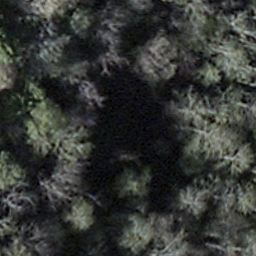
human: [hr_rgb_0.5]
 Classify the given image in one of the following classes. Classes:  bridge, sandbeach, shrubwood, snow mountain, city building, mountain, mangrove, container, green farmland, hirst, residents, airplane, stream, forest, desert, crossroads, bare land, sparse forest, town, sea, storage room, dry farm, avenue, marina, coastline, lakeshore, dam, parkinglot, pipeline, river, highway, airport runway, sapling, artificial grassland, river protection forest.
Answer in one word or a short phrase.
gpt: shrubwood